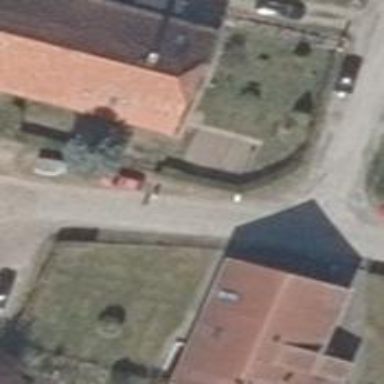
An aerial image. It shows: Residential road.